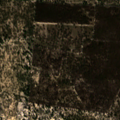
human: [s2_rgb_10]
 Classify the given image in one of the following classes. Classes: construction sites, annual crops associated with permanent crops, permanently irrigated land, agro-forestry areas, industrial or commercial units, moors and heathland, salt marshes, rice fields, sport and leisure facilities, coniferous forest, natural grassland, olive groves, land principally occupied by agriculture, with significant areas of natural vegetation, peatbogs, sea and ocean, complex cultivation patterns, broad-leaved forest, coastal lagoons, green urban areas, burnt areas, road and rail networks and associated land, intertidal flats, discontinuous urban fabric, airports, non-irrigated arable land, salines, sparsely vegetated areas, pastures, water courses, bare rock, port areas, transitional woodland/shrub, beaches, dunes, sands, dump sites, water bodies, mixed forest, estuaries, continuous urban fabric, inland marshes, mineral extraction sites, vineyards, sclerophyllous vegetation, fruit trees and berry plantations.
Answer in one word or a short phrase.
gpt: agro-forestry areas, broad-leaved forest, mixed forest, transitional woodland/shrub